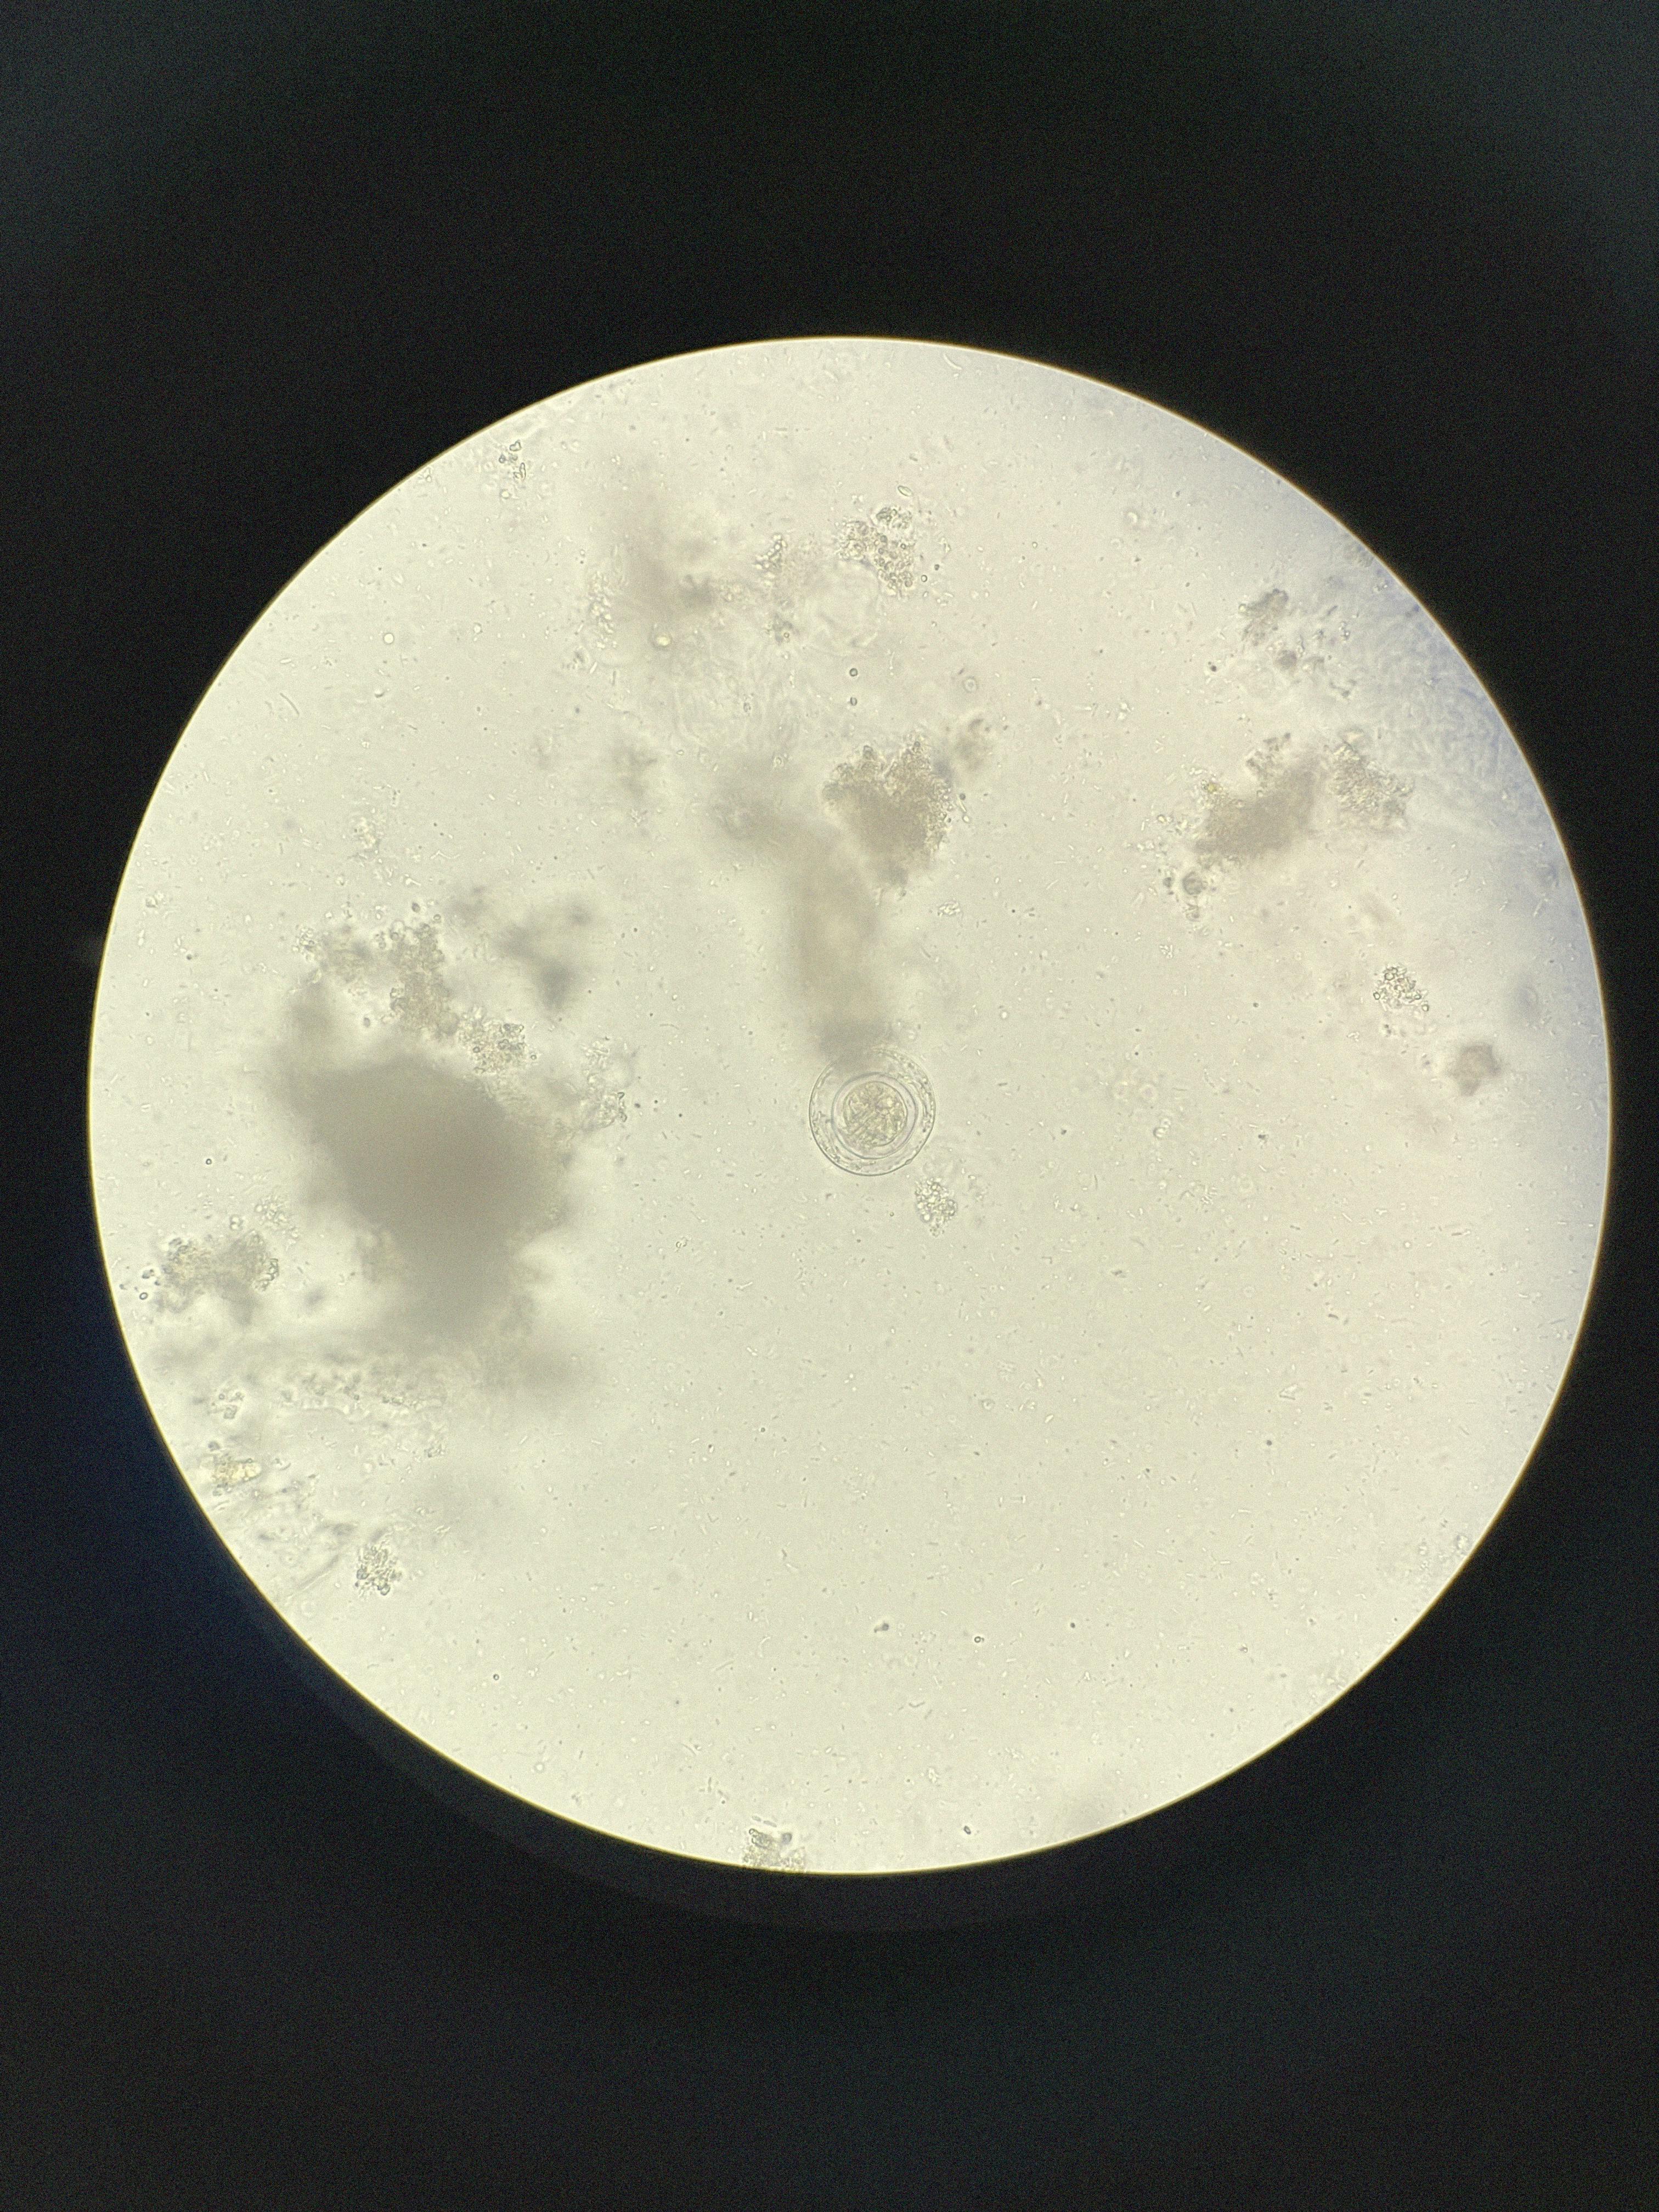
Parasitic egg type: Hymenolepis nana